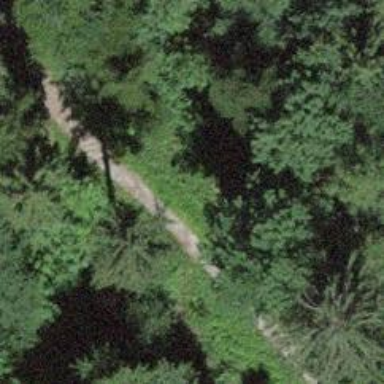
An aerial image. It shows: Path with grade 3 track type.